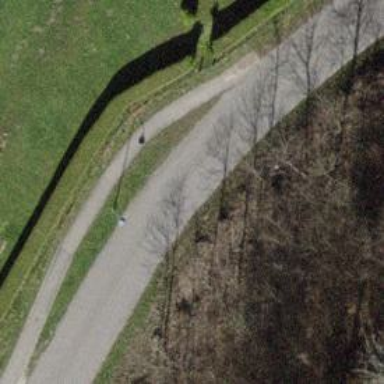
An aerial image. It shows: Unclassified road with paved surface.